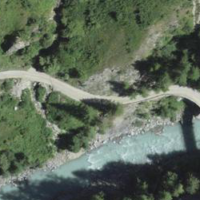
EUNIS habitat code: 23
Species observed at this site:
Melitaea didyma